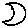
Label: moon